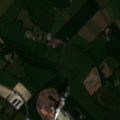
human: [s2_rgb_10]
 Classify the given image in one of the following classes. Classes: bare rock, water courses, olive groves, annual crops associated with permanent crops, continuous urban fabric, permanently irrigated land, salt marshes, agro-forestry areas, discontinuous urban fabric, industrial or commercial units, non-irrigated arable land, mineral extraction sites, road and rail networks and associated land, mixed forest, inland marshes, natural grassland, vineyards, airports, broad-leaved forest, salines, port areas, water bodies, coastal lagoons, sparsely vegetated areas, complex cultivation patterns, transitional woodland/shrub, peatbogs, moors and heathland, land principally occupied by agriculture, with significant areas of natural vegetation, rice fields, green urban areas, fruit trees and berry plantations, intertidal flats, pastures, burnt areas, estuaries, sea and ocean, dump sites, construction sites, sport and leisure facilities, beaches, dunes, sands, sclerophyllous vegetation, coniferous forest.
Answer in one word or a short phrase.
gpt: industrial or commercial units, pastures